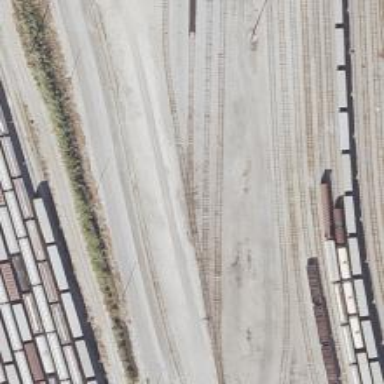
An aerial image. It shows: Railway yard.